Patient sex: M
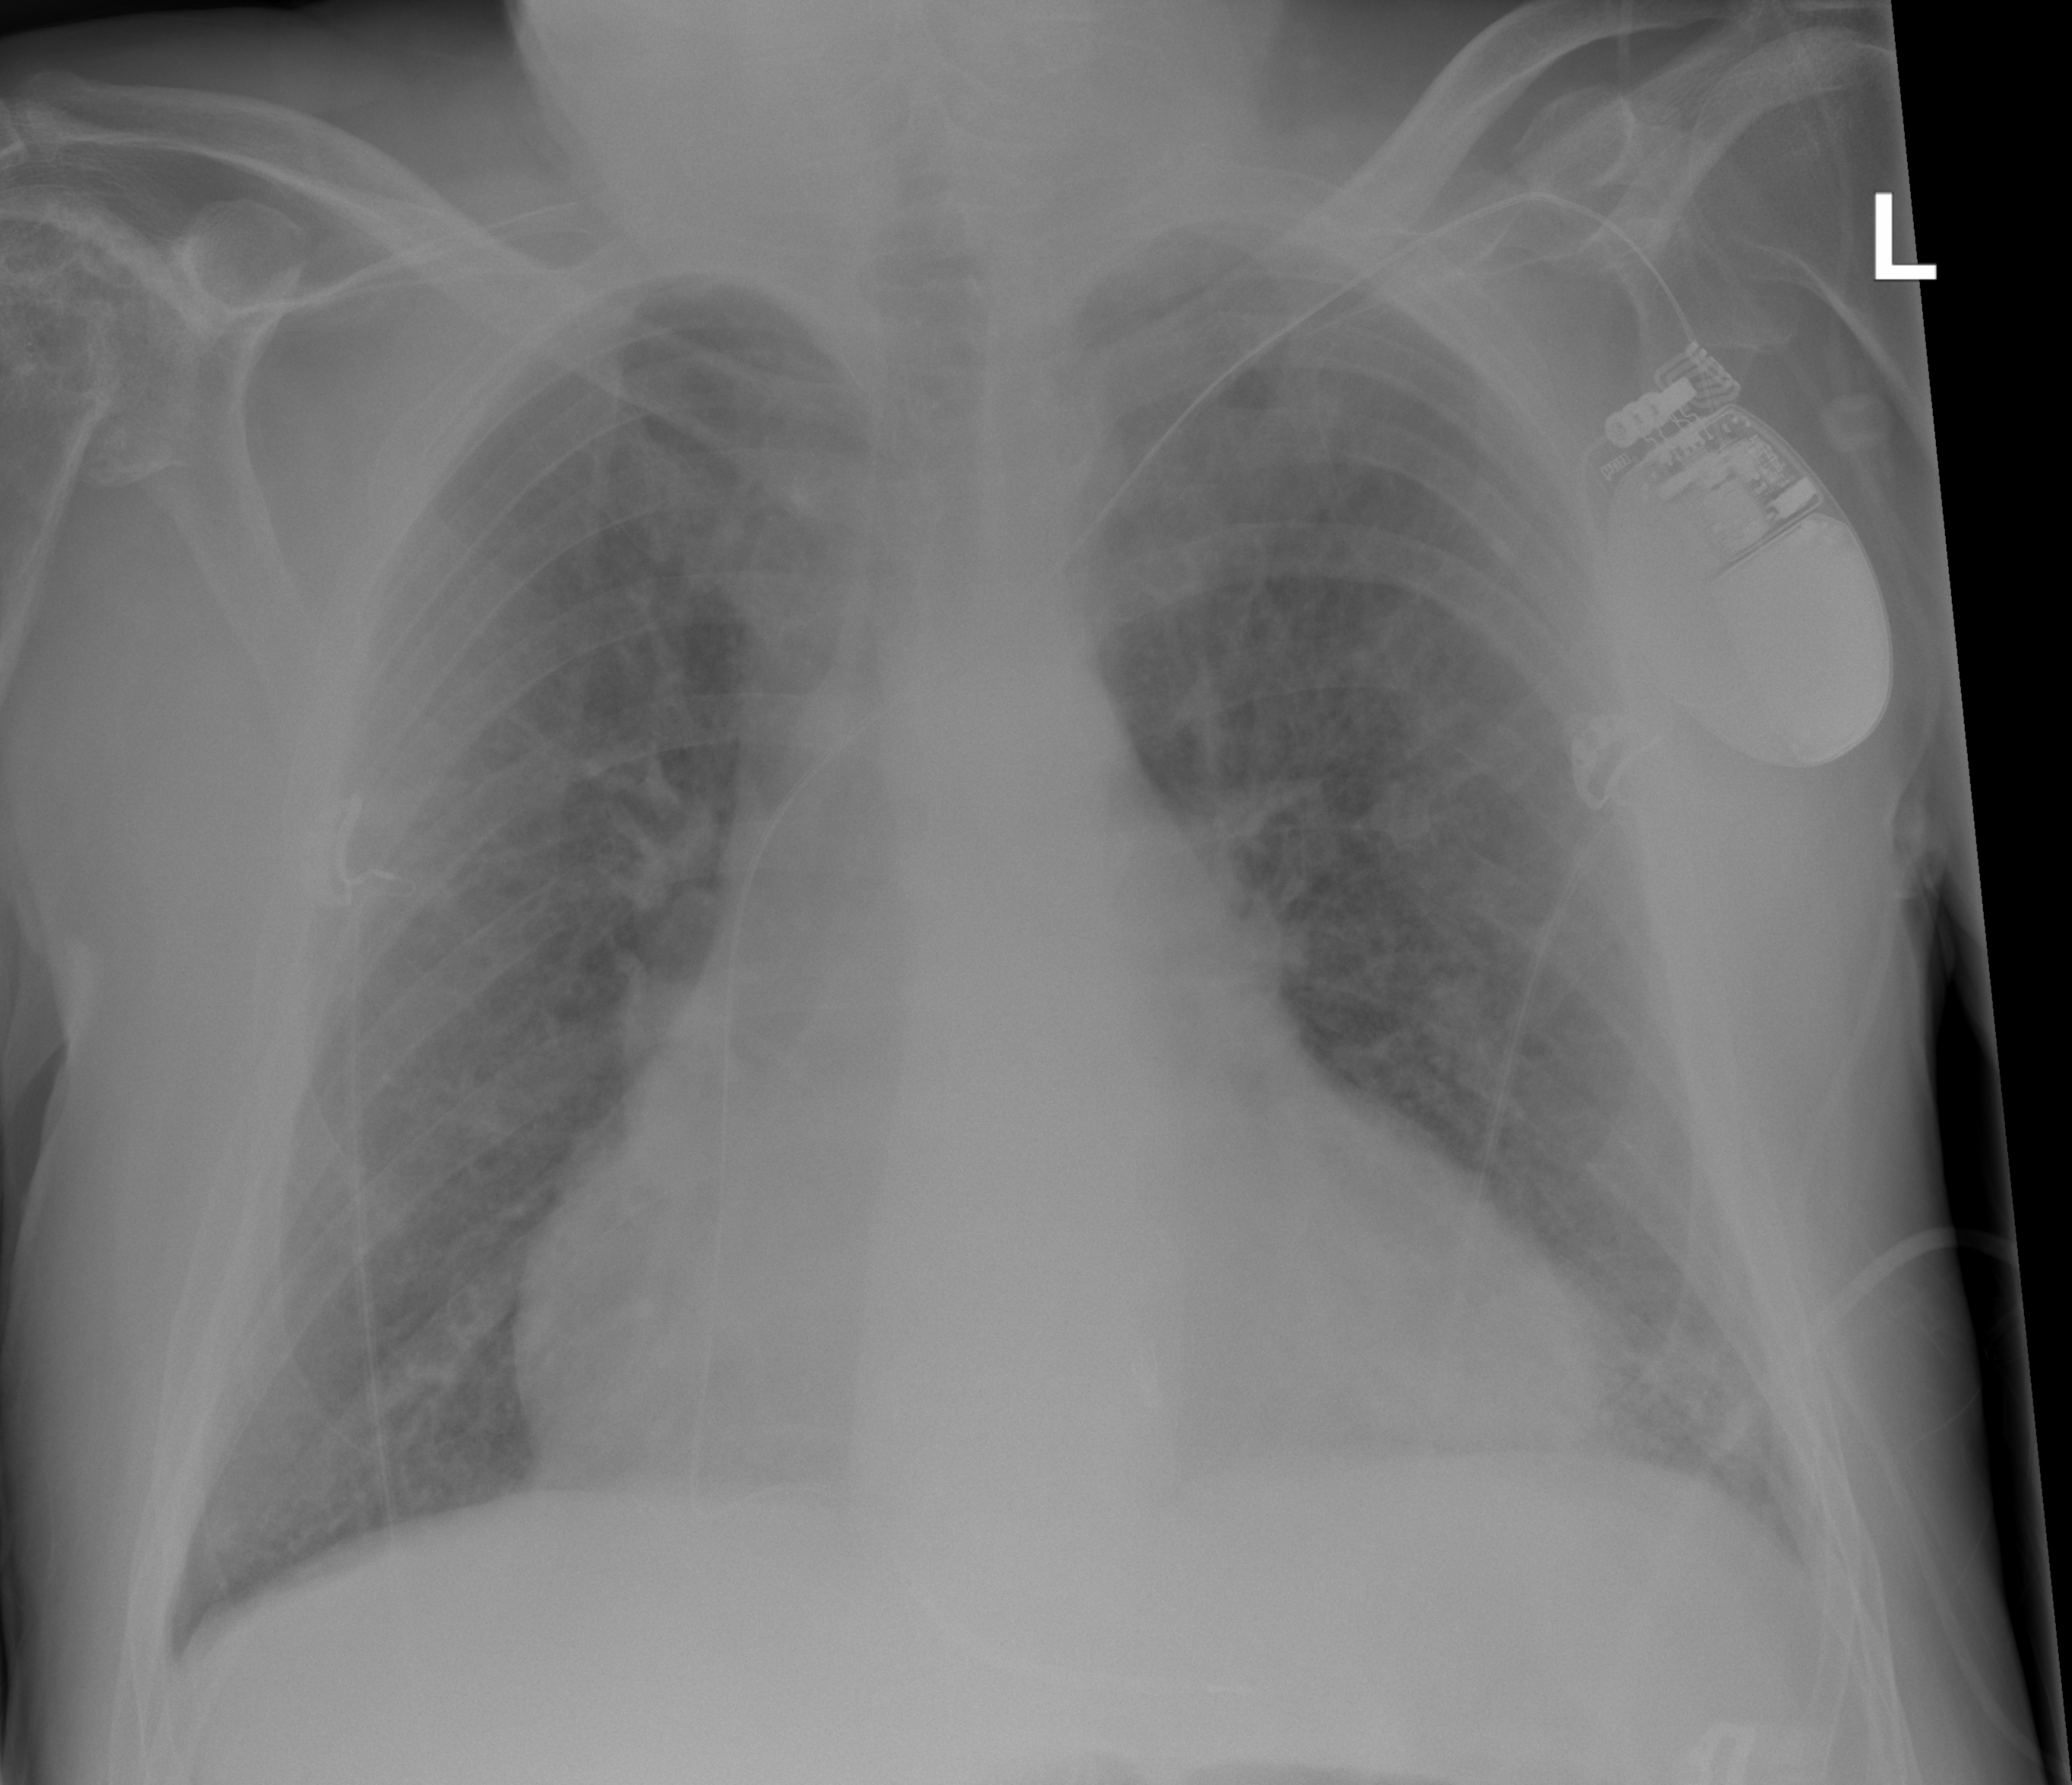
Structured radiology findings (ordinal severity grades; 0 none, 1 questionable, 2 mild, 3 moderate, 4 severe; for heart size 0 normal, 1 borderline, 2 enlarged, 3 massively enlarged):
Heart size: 3
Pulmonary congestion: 3
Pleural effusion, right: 0
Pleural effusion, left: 0
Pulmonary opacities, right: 2
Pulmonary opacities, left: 2
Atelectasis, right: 2
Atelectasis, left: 2